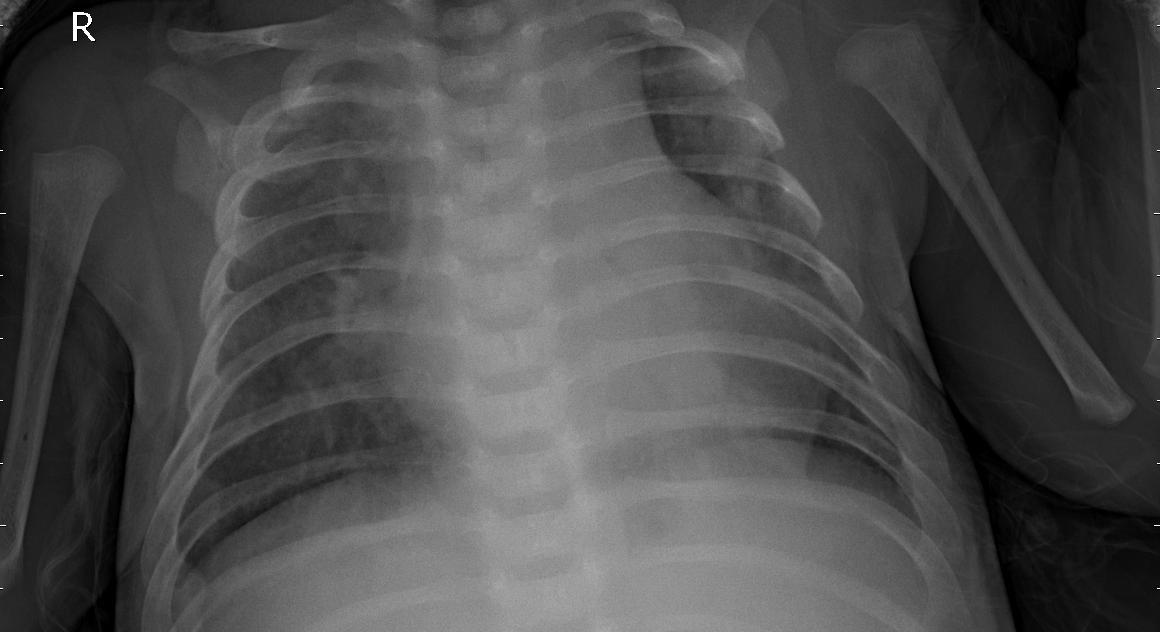
Diagnosis: PNEUMONIA